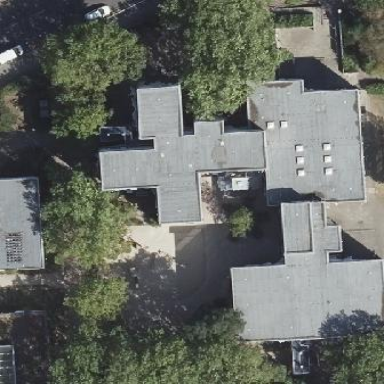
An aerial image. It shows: School building.